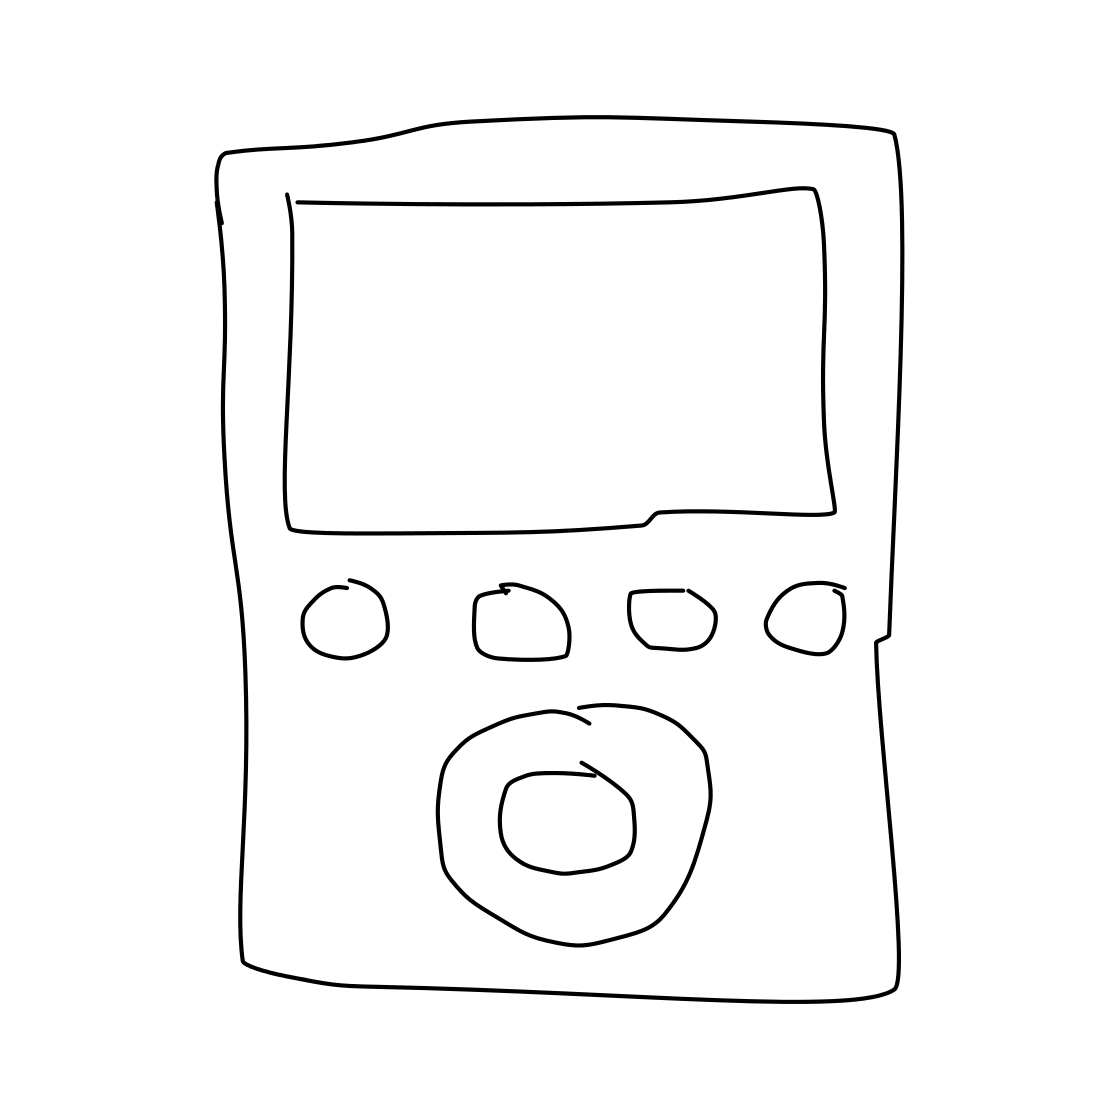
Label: ipod